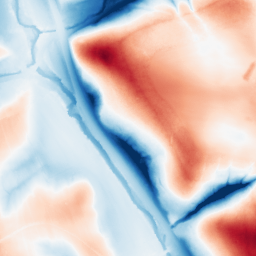
Category: edge_preserving
Decomposition family: guided
Decomposition parameters: radius: 32
eps: 1
Upsampling method: bicubic_16x
Upsampling parameters: scale: 16
Upsampling scale: 16